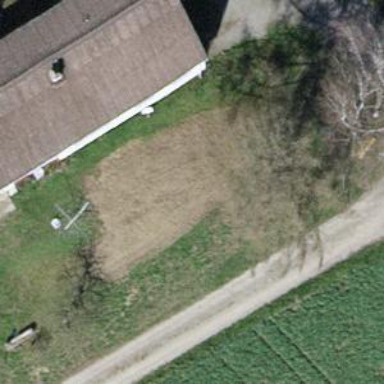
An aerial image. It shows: Farm building with gabled roof.